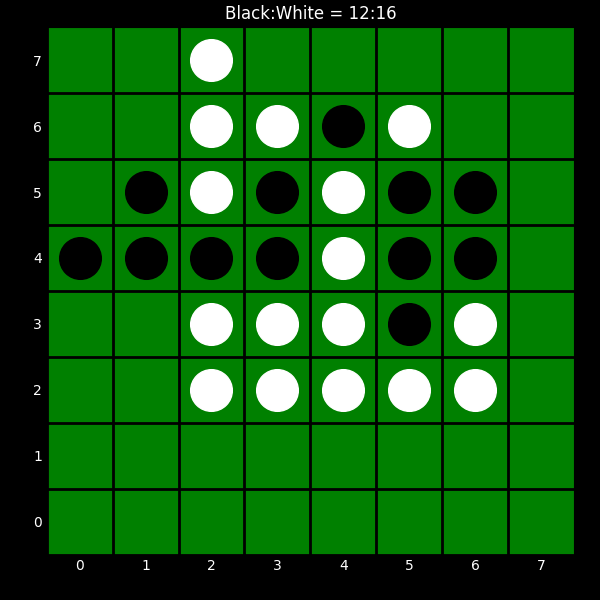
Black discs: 12
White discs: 16